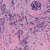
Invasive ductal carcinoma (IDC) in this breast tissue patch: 1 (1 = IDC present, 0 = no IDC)